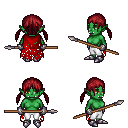
a pixel art fantasy rpg character, female body template, orc, green skin, red tattered cape, white pants, brunette twin-tailed hairstyle, metal gloves, metal boots, spear, four views (front, back, left, right), 2x2 character sprite sheet, small pixel art, hard edges, no anti-aliasing